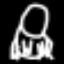
Label: frog